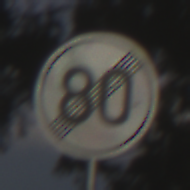
Verkehrszeichen: EndeGeschwindigkeit80
Umgebung: Outdoor, Nature
Tageszeit: MorningAfternoon
Wetter: Clear
Licht: Natural
Jahreszeit: NotSpecified
Kontrast: HighContrast